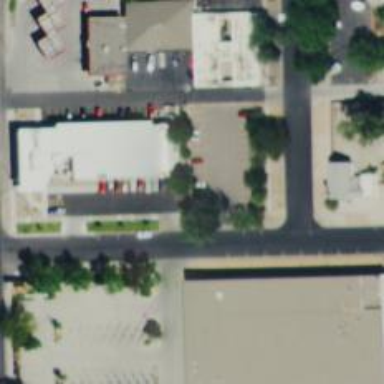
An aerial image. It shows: Parking space.